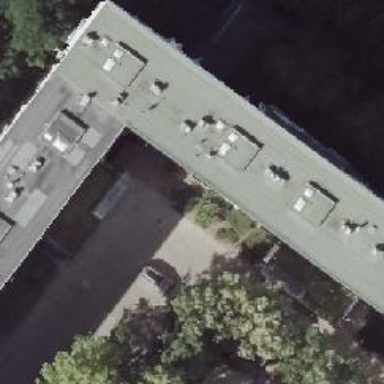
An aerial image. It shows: Minor distribution power substation.